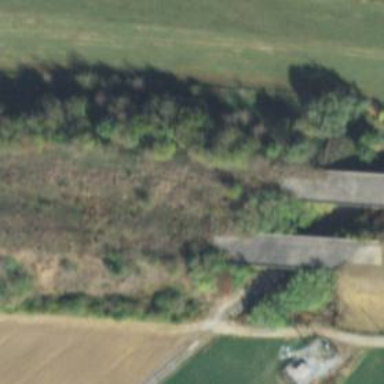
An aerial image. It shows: Track with grade5 tracktype.